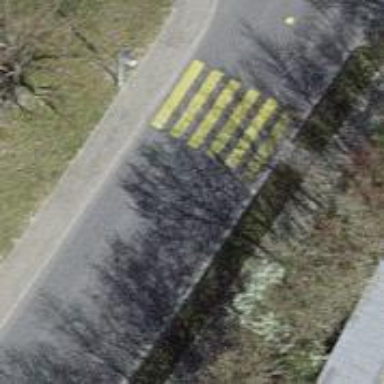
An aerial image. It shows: Zebra crossing on the road.